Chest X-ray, AP view. Patient: 44 years old, sex F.
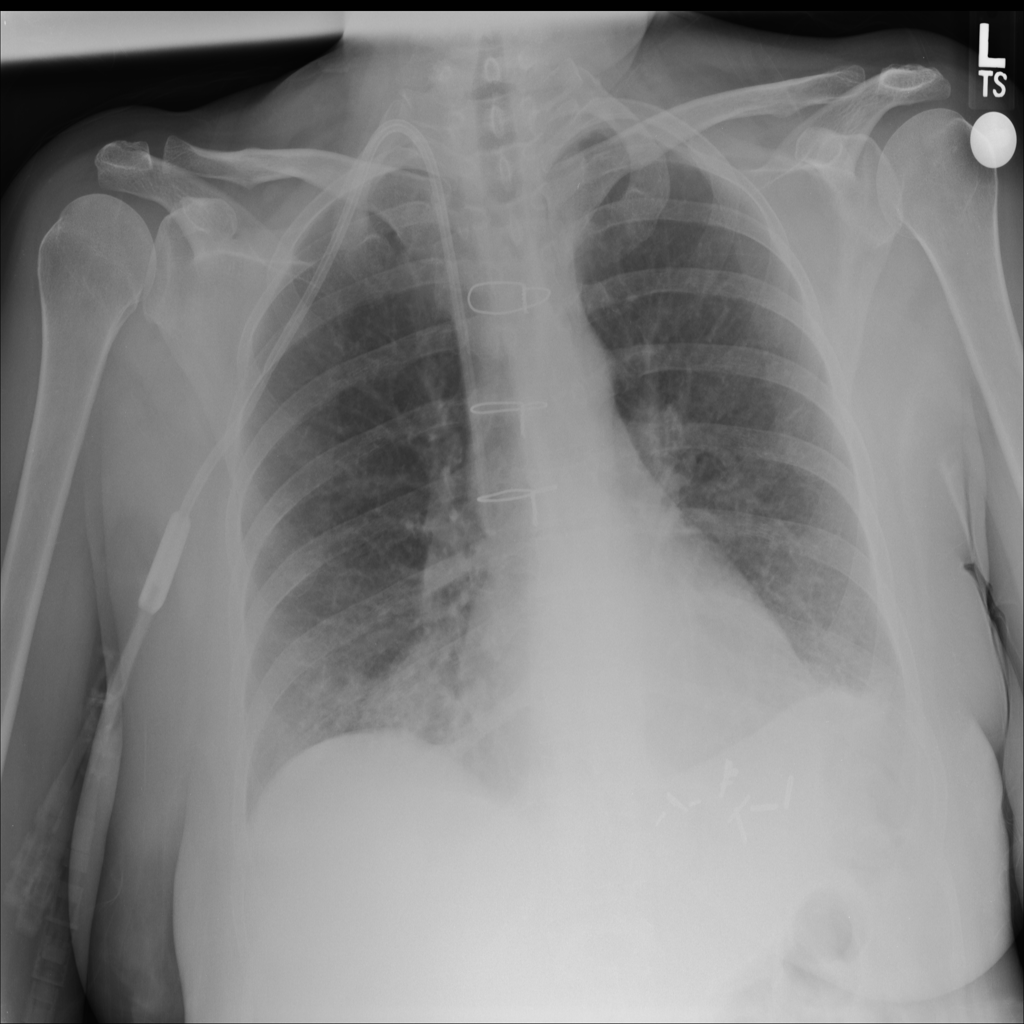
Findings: No Finding